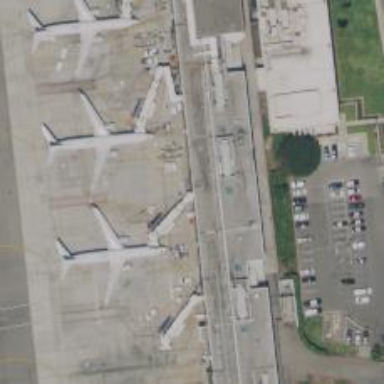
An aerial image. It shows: Airport gate.